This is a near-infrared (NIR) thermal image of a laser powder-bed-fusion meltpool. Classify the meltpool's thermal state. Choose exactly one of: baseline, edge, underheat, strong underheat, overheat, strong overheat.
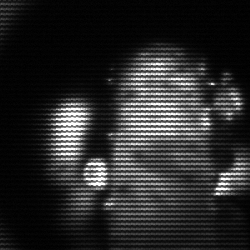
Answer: strong underheat